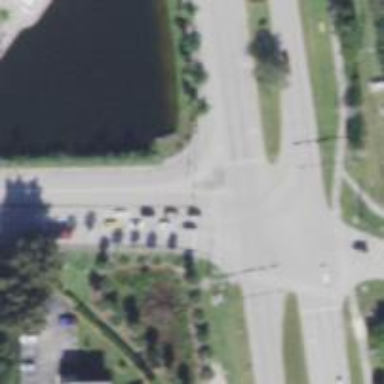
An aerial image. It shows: Primary link road with asphalt surface.